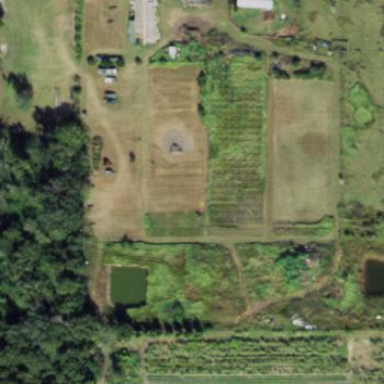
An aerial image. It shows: Plant nursery specializing in trees.